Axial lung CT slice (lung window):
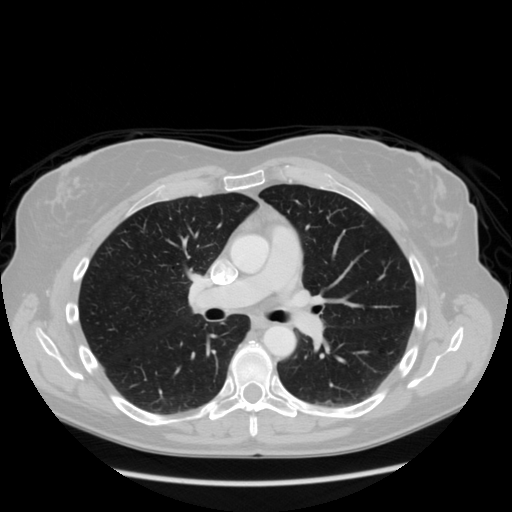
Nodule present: no